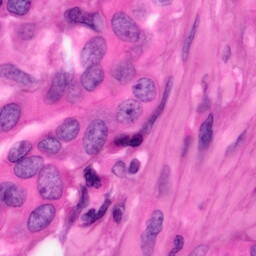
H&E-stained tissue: Pancreatic